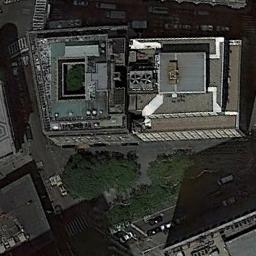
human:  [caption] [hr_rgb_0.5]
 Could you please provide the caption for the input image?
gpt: The commercial area is near the road with many cars .

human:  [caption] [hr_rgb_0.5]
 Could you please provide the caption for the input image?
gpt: A commercial area with two connected buildings is surrounded by some roads and trees .

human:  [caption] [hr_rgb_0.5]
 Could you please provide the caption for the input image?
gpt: In a business district there are several tall buildings of different shapes and several roads with many cars and many trees .

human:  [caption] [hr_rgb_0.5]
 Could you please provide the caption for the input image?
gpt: Two buildings with some green trees beside on a commercial area .

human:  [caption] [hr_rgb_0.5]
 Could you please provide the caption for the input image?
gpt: There is a road in the middle of the building .